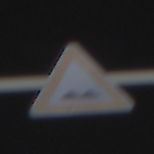
Verkehrszeichen: UnebeneFahrbahn
Umgebung: Outdoor, Urban
Tageszeit: SunriseSunset
Wetter: PartlyCloudy
Licht: Natural
Jahreszeit: NotSpecified
Kontrast: LowContrast